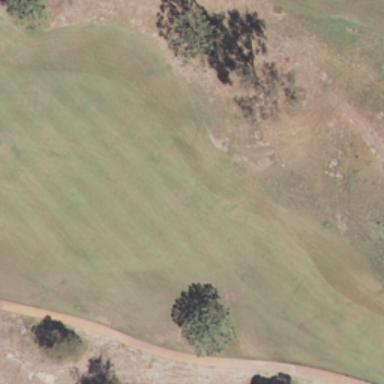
This is a part of a golf course with green turfs and some bunkers and trees .